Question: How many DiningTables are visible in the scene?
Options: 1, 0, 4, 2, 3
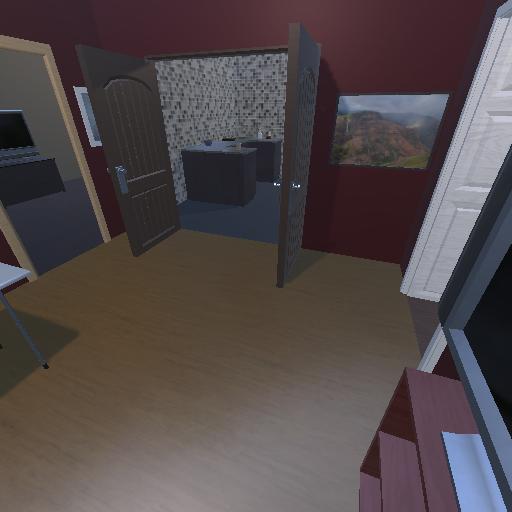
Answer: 1